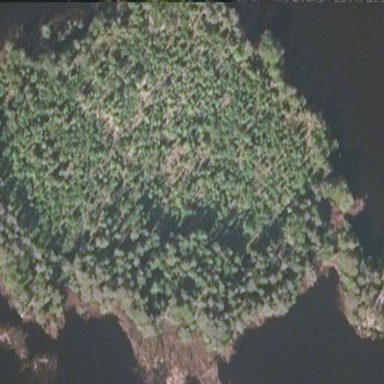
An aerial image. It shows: Image showing island.